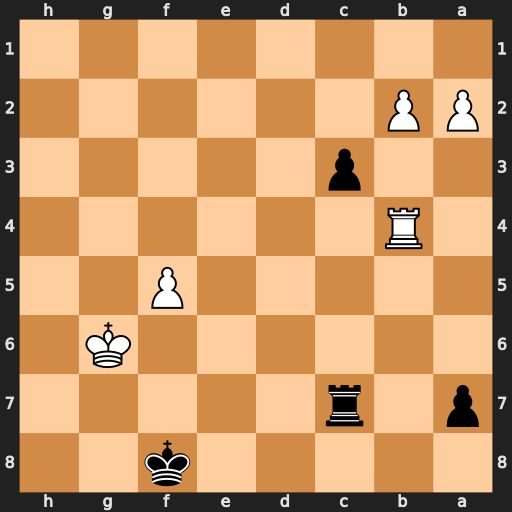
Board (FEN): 5k2/p1r5/6K1/5P2/1R6/2p5/PP6/8
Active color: b
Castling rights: -
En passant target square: -
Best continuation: c2 Rb8+ Ke7 f6+ Kd7